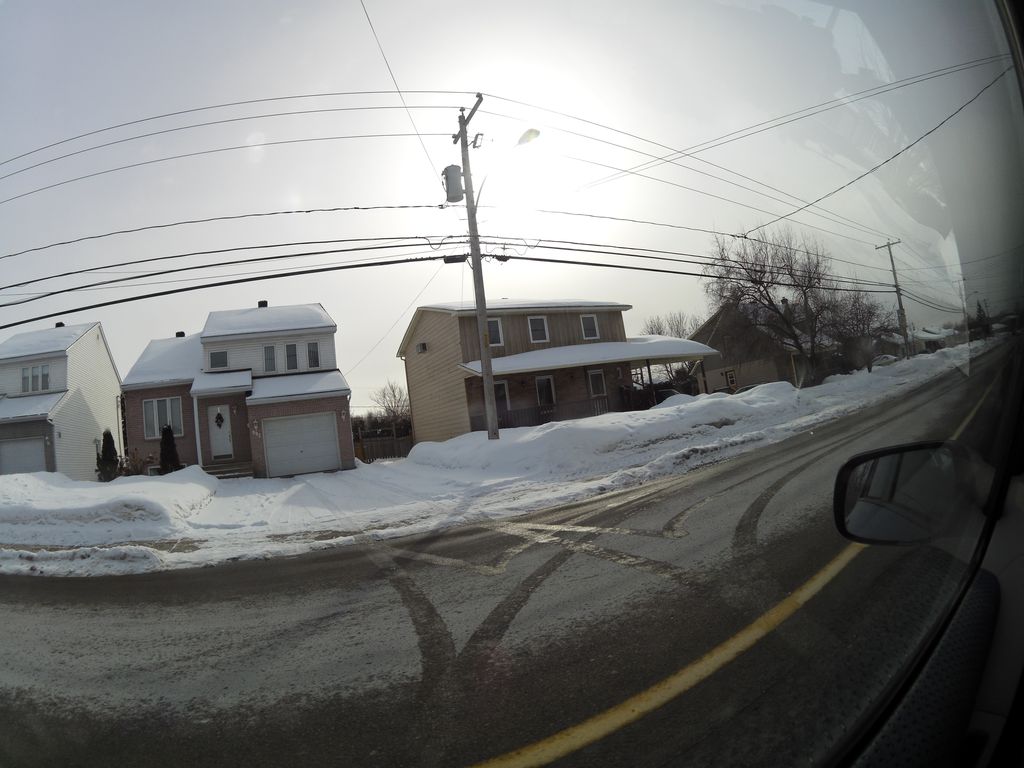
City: ottawa-gatineau